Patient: sex M, age 47
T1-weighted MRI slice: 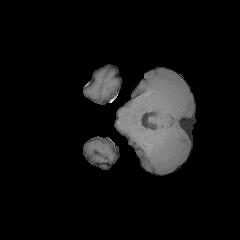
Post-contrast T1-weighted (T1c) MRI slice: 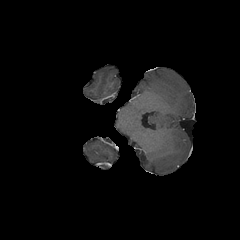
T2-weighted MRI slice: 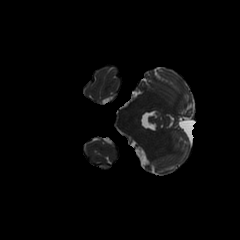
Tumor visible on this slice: no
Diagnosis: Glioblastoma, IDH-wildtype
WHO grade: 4